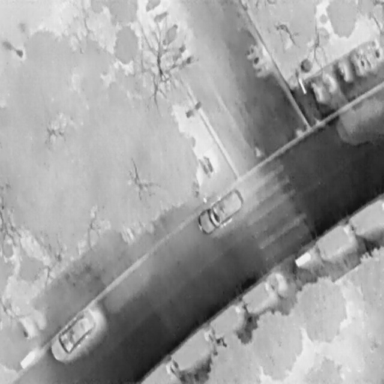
There are nine objects shown in the infrared image, including two Cars, six Bicycles, and a DontCare.